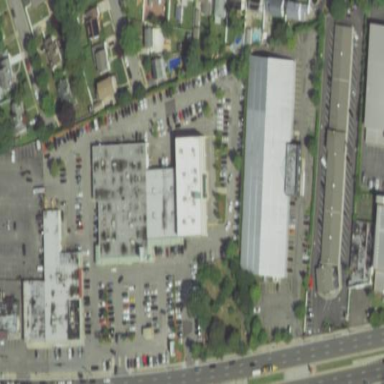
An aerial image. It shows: Retail area.